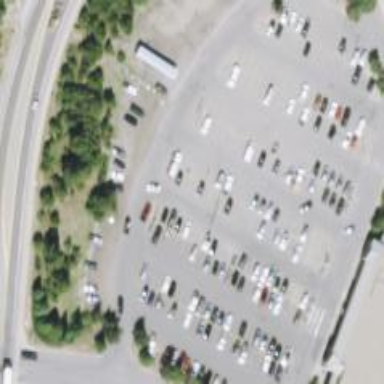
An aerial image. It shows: Parking area with surface for supermarket customers.